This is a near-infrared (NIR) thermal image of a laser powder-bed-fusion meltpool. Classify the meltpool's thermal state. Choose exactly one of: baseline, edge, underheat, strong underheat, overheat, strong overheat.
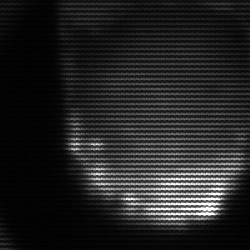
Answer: edge